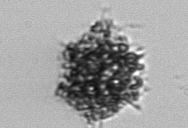
Label: Dictyocha